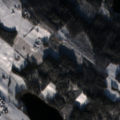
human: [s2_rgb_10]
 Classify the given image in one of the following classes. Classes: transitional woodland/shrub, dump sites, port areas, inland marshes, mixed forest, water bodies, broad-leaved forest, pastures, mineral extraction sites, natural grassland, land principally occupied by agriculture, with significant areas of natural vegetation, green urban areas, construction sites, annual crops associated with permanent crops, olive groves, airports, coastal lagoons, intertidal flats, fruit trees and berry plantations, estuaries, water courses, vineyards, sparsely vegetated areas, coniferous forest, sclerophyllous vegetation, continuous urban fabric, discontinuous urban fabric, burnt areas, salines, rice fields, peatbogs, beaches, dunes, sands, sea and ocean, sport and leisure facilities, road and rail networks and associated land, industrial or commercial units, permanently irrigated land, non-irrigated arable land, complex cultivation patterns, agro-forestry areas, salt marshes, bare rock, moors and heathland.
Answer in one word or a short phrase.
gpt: non-irrigated arable land, land principally occupied by agriculture, with significant areas of natural vegetation, mixed forest, water bodies